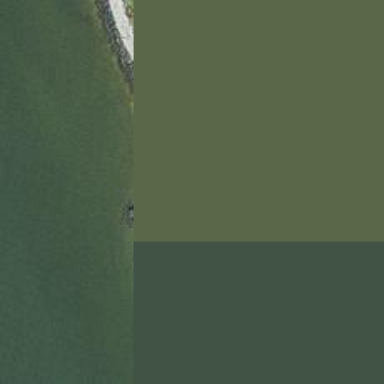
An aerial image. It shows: Breakwater structure.